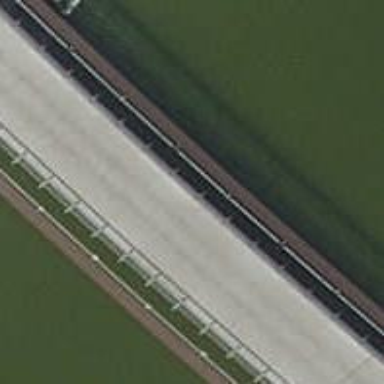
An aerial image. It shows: Paved footway on bridge.